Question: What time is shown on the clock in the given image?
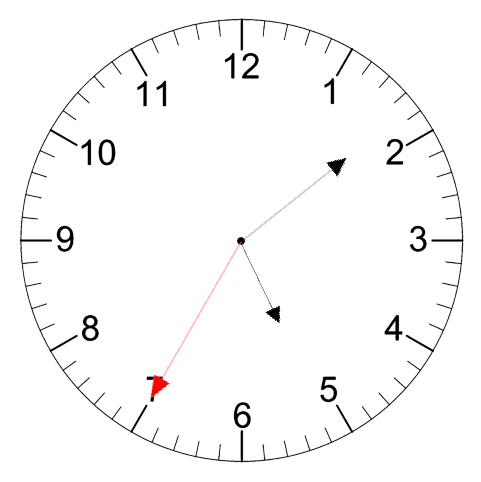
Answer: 05:08:35